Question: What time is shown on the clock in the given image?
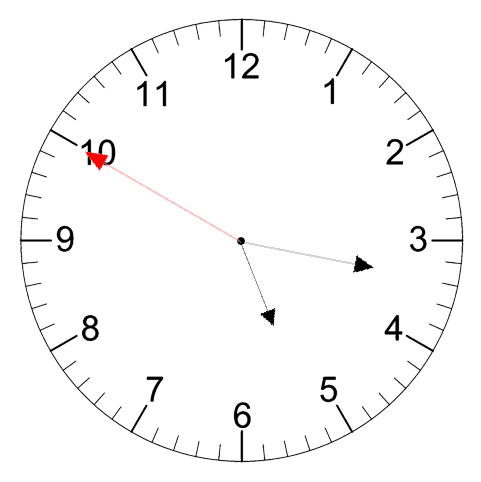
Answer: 05:16:50